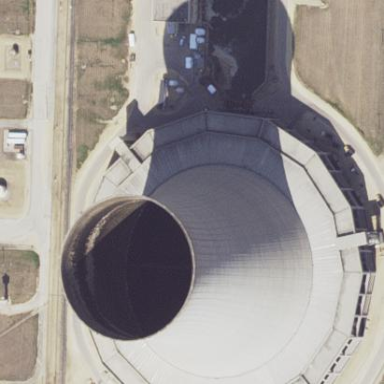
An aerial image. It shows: Industrial building with cooling tower.